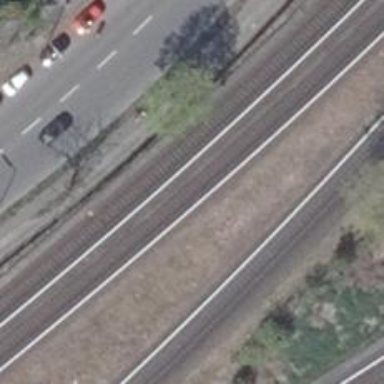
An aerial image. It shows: Light rail electrified with bottom rail electrification.